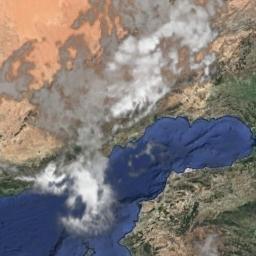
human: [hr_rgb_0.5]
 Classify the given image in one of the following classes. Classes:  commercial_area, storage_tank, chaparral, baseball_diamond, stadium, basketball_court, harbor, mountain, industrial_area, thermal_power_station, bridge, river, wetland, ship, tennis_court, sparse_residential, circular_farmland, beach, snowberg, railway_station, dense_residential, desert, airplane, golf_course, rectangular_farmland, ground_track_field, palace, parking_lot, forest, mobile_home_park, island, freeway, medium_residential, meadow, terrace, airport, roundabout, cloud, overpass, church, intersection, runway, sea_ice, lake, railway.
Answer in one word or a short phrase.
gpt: cloud